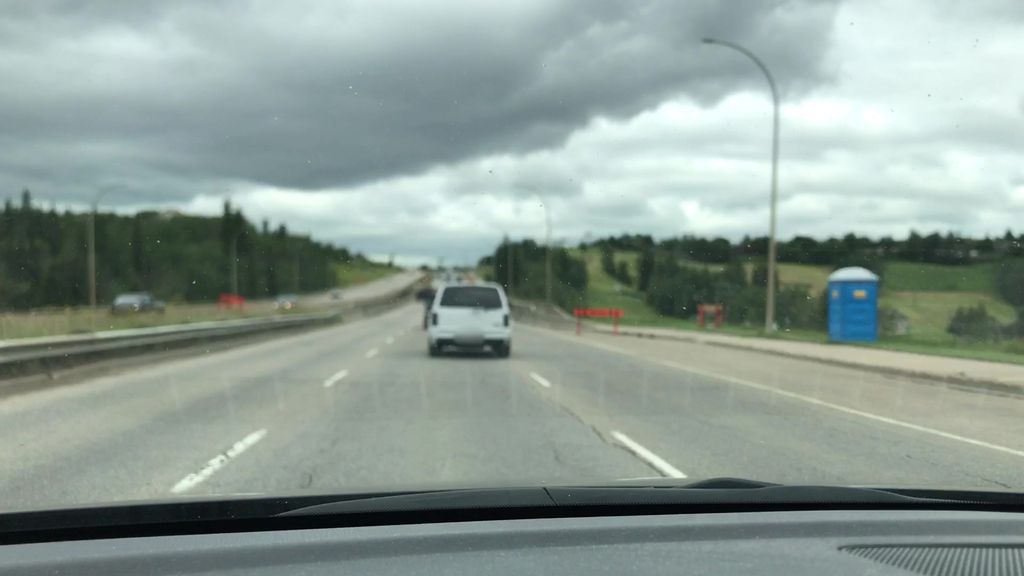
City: edmonton